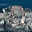
Label: 0